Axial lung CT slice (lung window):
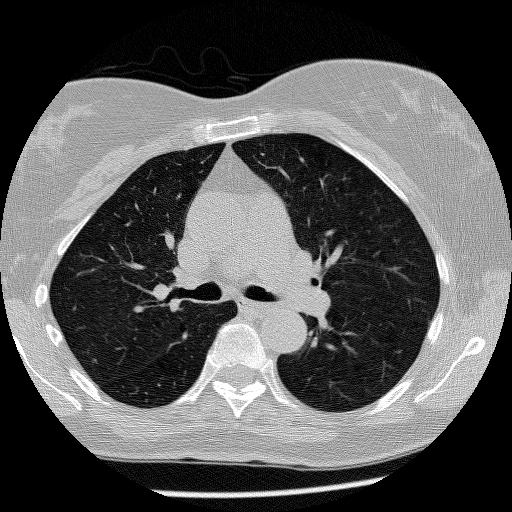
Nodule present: no